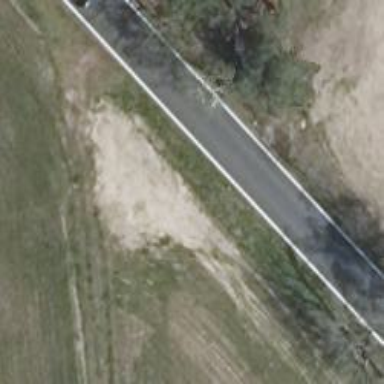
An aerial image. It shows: Secondary road with asphalt surface.